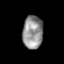
Tissue: prostate
Cell type: Myeloid cells
Senescence score: 0.3588
Nuclear area (px): 655
Mean DAPI intensity: 147.121